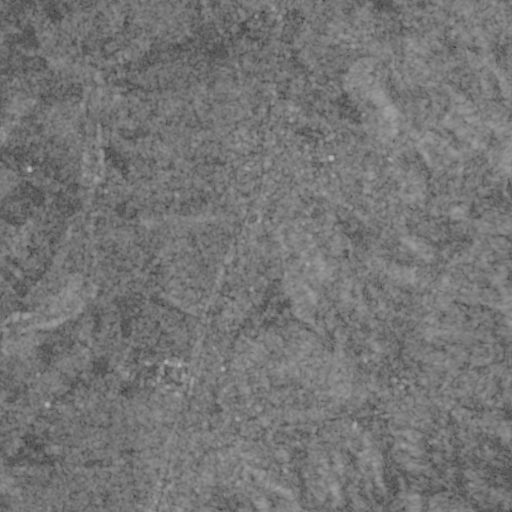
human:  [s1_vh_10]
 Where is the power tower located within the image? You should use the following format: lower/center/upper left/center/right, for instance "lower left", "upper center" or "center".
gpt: The power tower is located in the lower right of the image.
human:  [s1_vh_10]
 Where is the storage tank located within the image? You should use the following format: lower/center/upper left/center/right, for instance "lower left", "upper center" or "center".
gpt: The storage tank is located in the lower center of the image.
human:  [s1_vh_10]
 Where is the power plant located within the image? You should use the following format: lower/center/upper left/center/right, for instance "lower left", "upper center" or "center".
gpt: There is no power plant in the image.

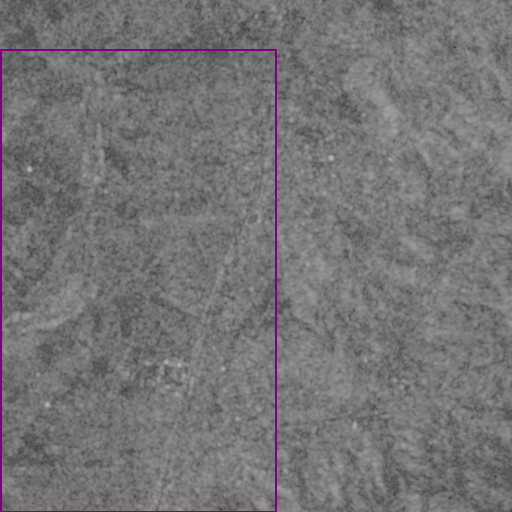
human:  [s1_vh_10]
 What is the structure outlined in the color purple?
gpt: The structure outlined in purple is a crop field.
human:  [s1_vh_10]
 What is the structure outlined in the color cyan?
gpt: There is no cyan outline.